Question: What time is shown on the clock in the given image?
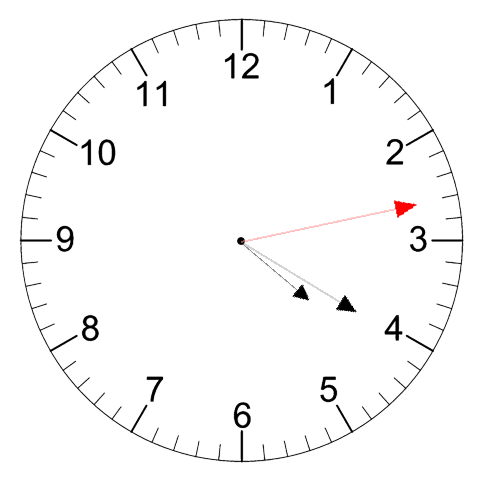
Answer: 04:20:13